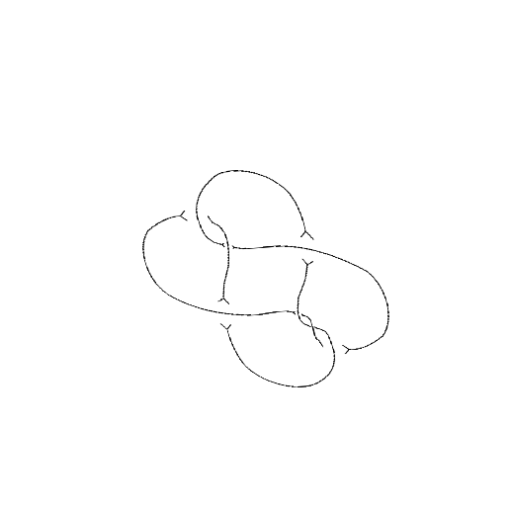
Crossing number: 7